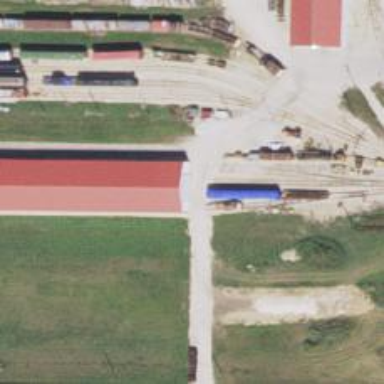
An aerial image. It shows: Preserved railway yard with building passage tunnel.